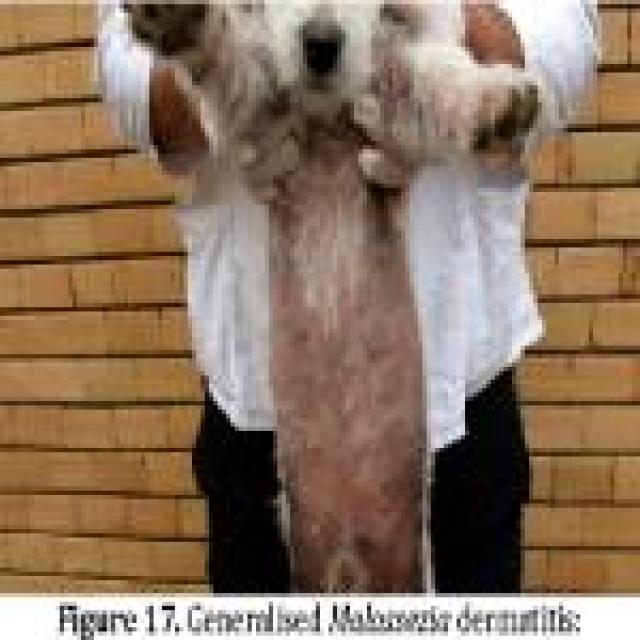
Canine fungal skin infection — characterized by alopecia, scaling, crusting, and circular lesions. Common agents include Malassezia and Candida species.